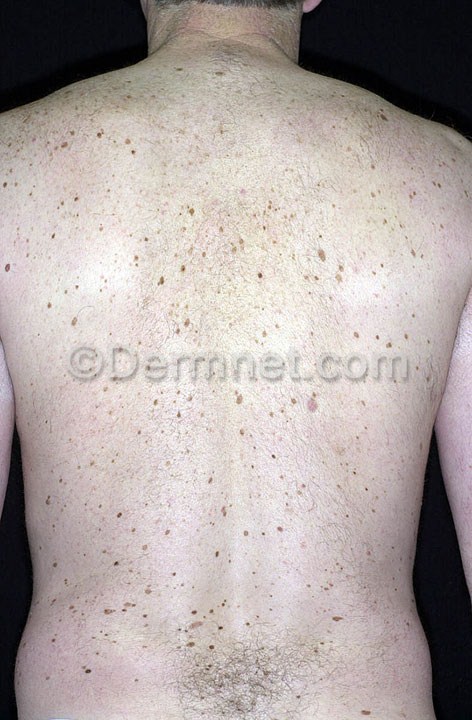
Disease: Melanoma Skin Cancer Nevi and Moles